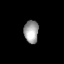
Tissue: lung
Cell type: Endothelial cells
Senescence score: 0.5774
Nuclear area (px): 326
Mean DAPI intensity: 157.859